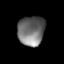
Tissue: lung
Cell type: T cells
Senescence score: 0.2212
Nuclear area (px): 775
Mean DAPI intensity: 112.955